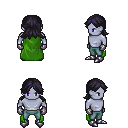
a pixel art fantasy rpg character, male body template, dark elf, purple skin, green cape, teal pants, raven loose hair, metal gloves, metal boots, four views (front, back, left, right), 2x2 character sprite sheet, small pixel art, hard edges, no anti-aliasing